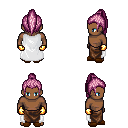
a pixel art fantasy rpg character, male body template, human, dark skin, white cape, robe skirt, pink long topknot hairstyle, gold gloves, brown slippers, four views (front, back, left, right), 2x2 character sprite sheet, small pixel art, hard edges, no anti-aliasing